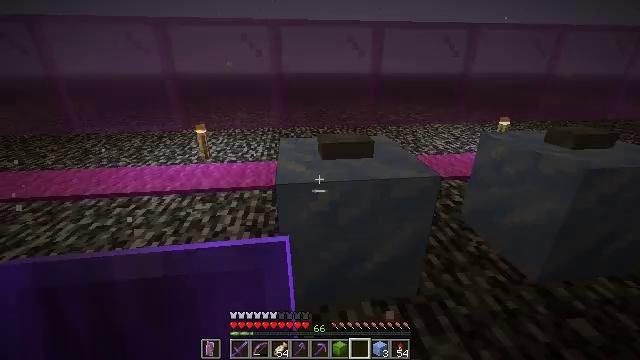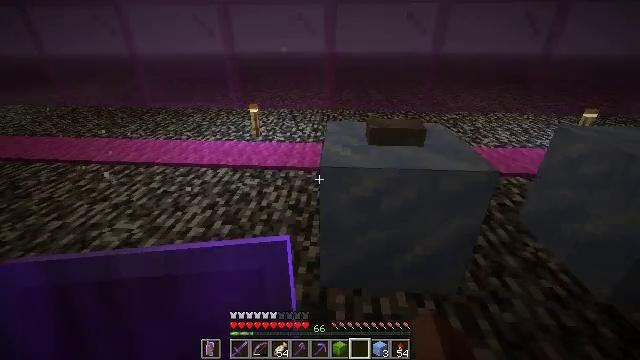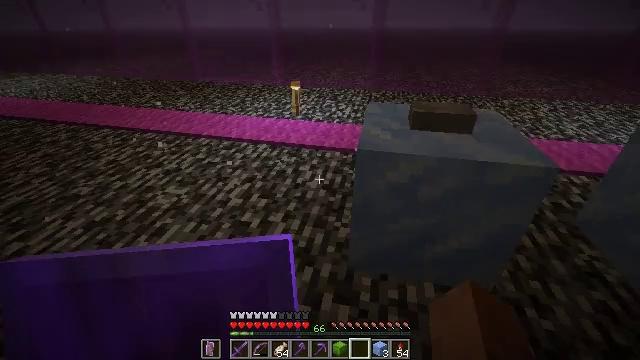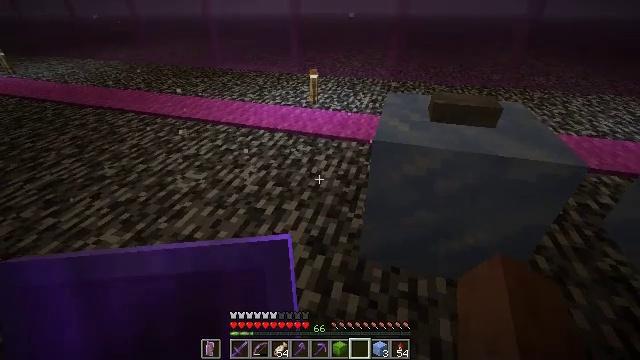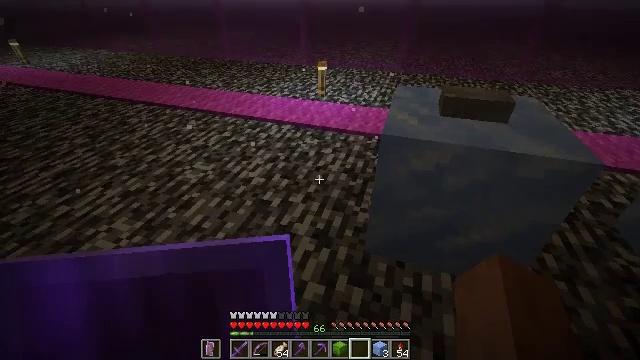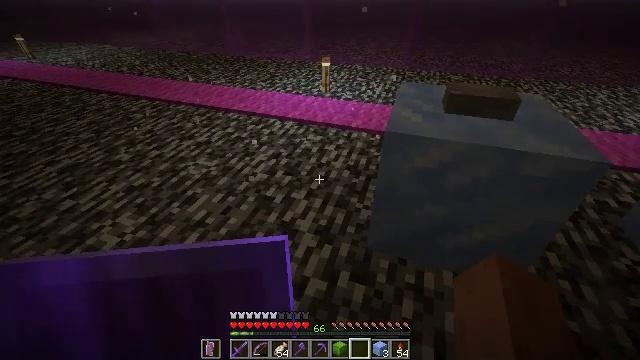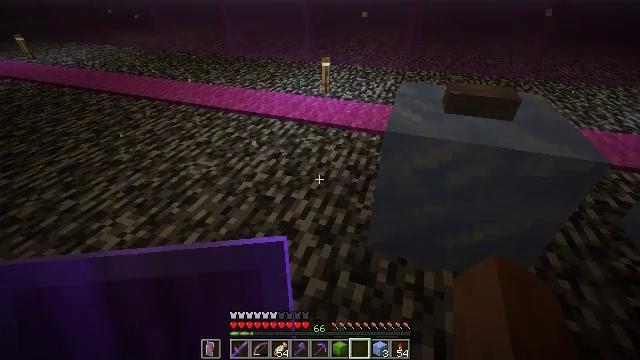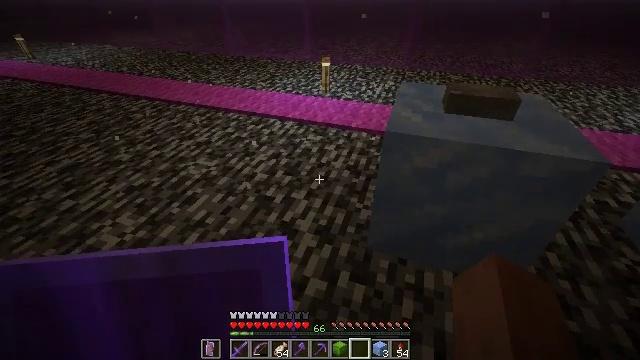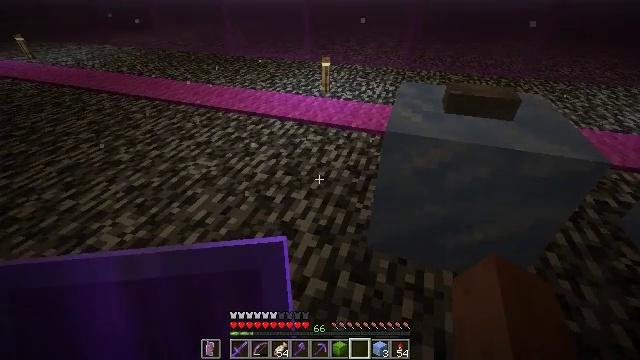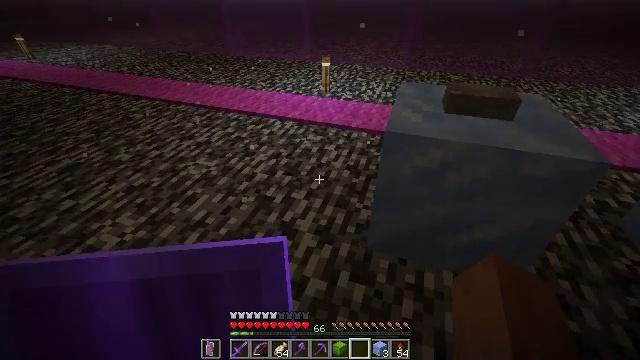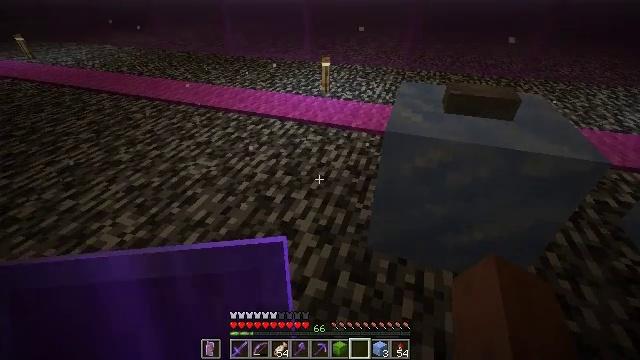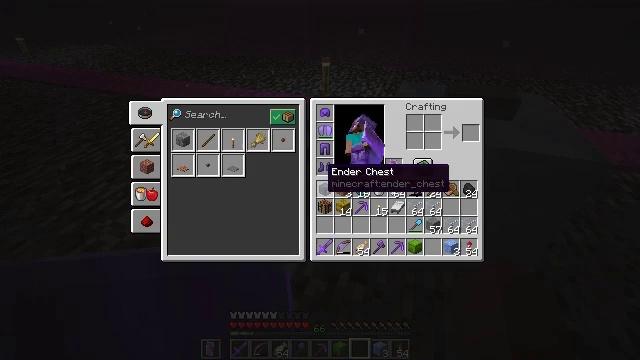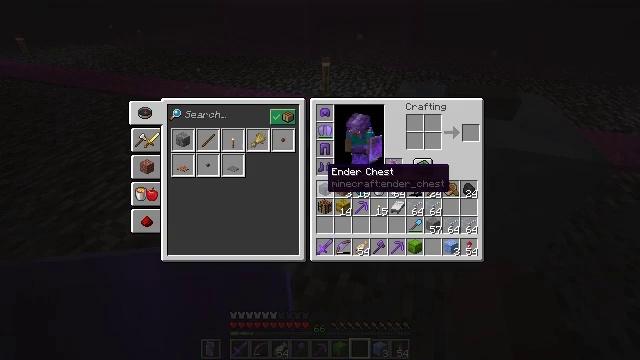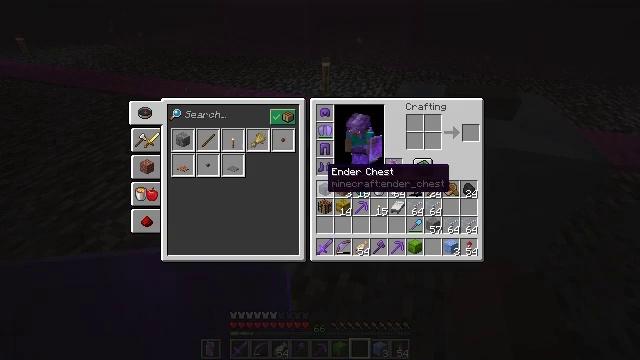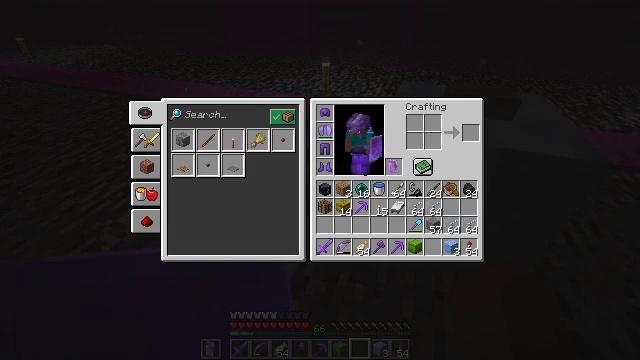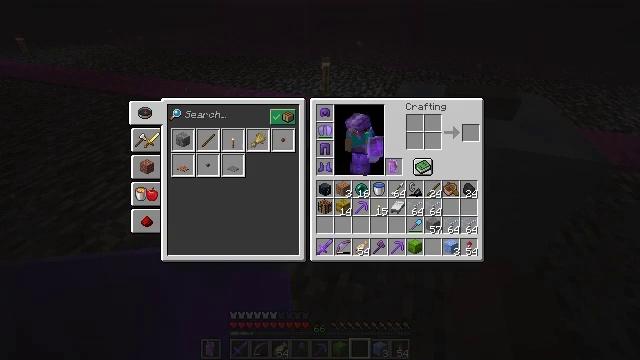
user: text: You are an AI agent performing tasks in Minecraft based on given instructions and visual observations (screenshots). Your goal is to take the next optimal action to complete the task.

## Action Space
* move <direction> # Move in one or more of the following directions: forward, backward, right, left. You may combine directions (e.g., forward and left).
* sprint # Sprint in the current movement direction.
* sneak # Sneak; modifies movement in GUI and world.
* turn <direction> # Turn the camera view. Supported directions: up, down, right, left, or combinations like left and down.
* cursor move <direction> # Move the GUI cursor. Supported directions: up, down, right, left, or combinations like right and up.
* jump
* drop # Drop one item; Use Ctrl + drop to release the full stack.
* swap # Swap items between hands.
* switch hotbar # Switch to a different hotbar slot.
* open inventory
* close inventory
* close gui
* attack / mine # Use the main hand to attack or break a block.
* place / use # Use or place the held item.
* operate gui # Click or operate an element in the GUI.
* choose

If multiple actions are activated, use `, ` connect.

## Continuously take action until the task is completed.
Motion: motion action
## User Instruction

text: Craft a stone button with a stone.
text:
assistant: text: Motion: turn left and down
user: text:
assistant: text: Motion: turn left and down
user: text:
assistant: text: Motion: turn left and down
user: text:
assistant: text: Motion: turn left and down
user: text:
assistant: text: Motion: no_op
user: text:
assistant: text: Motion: no_op
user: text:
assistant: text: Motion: no_op
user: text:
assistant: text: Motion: no_op
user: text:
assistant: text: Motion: no_op
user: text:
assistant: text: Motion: no_op
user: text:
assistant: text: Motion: open inventory
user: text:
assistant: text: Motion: open inventory
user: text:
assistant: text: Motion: open inventory
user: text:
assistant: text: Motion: cursor move left
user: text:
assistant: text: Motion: cursor move left and up
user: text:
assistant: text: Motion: cursor move left
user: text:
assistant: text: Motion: no_op
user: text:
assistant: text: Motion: cursor move left
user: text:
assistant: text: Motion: no_op
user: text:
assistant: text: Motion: no_op
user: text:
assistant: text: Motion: no_op
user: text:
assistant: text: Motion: no_op
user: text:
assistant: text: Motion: no_op
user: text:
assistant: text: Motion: no_op
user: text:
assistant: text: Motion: cursor move left
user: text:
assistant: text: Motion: no_op
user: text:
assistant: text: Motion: no_op
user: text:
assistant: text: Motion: no_op
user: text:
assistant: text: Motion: no_op
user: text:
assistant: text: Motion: no_op